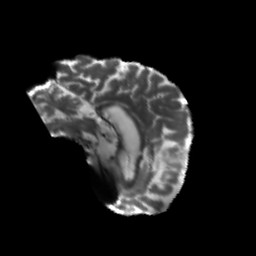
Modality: T2w
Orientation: sagittal
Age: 66
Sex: female
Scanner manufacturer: siemens
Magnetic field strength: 3 T
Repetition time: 5.47 s
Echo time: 0.0854 s